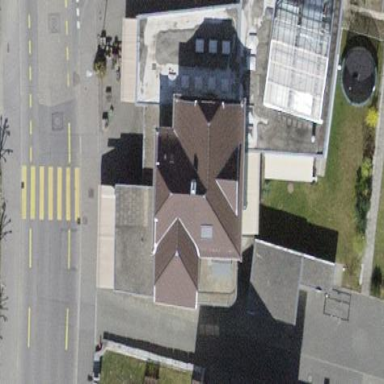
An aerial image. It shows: Building.